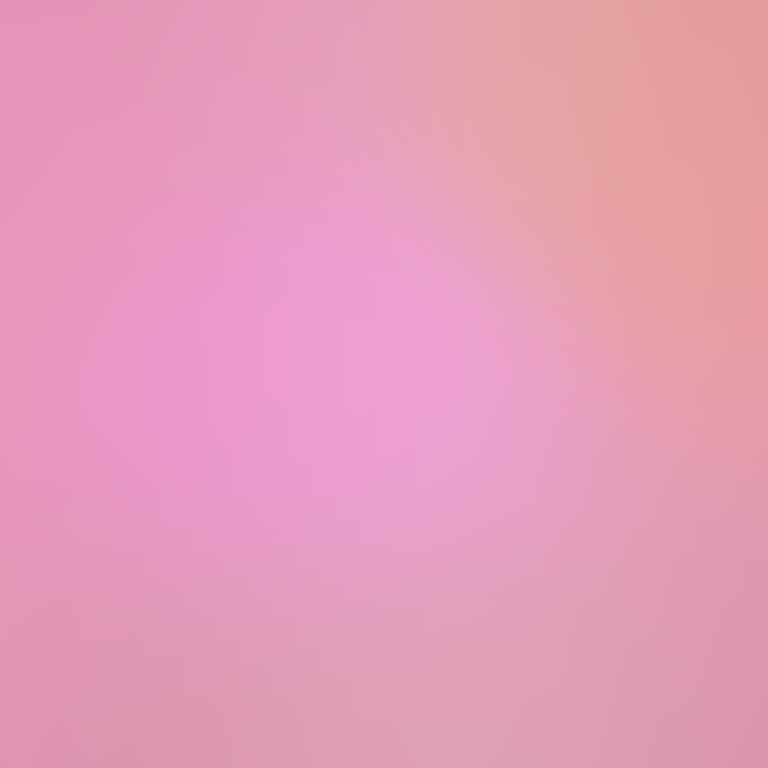
Abstract light effect, smooth gradient from soft pink to warm peach, serene atmosphere, diffuse light, no room, no furniture, no objects.